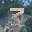
Label: 3